Fundus camera: zeiss
Shooting center: midpoint
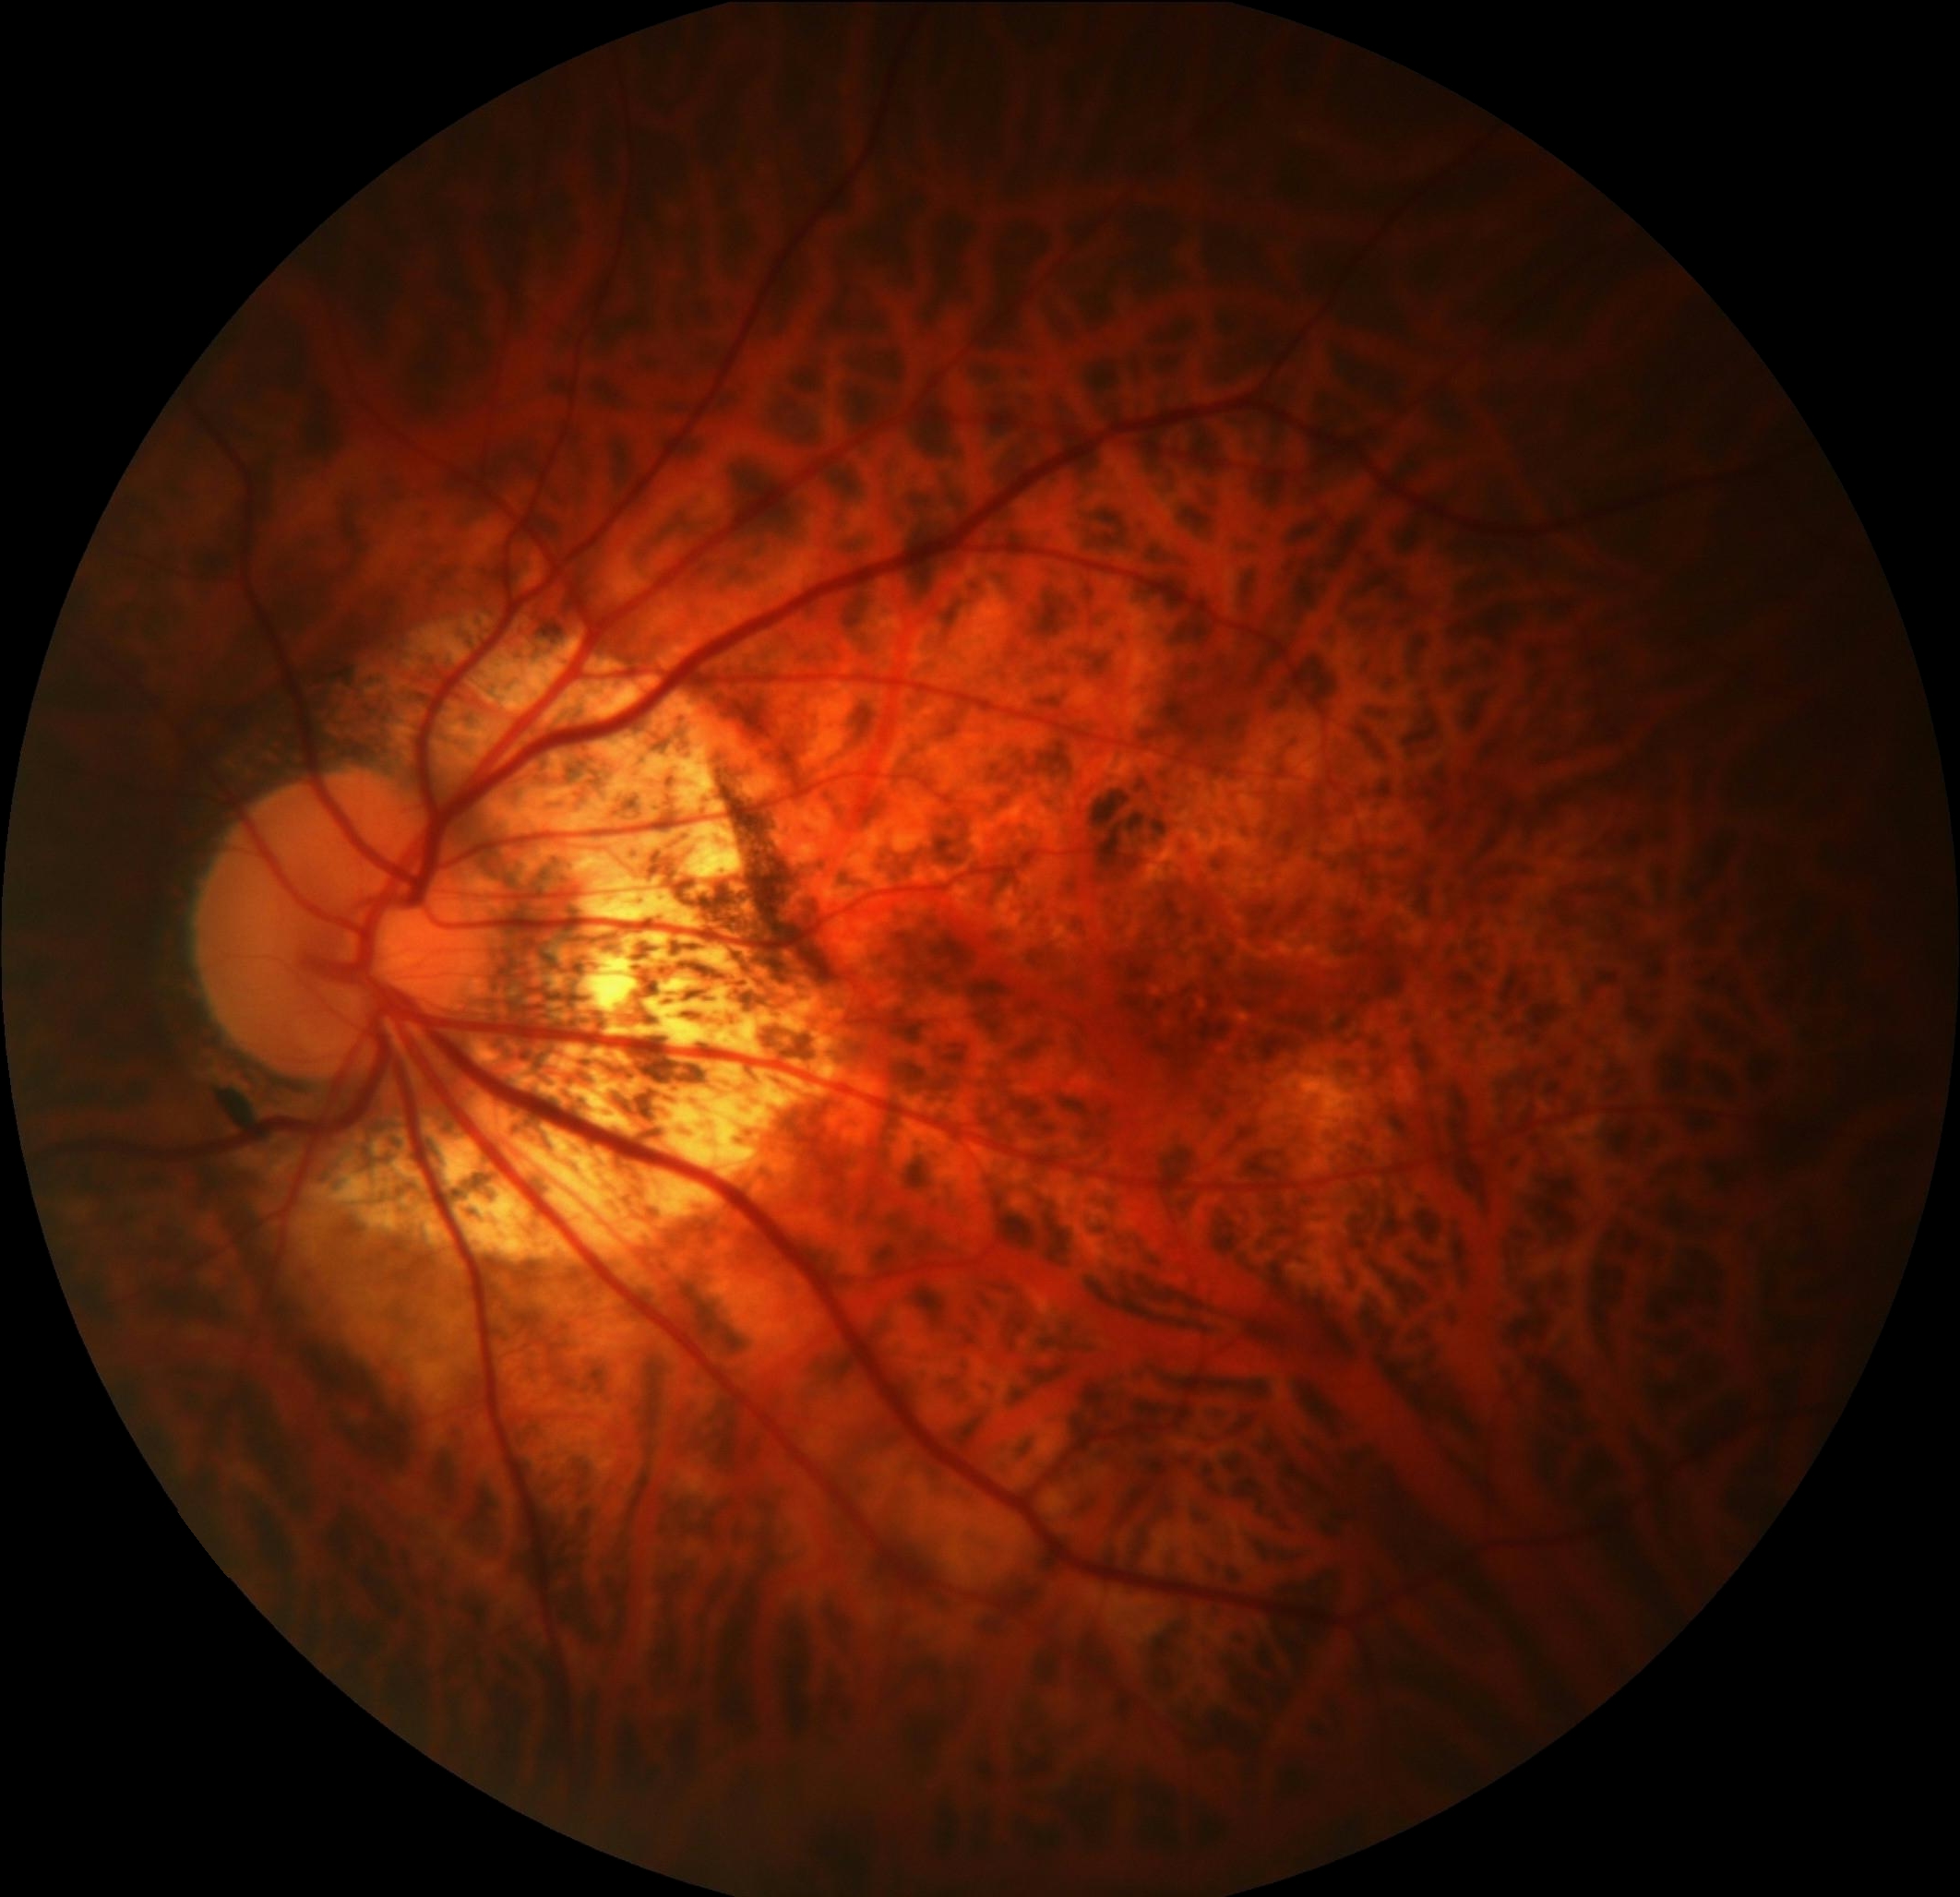
Pathologic myopia: yes
Patchy retinal atrophy: present
Retinal detachment: absent